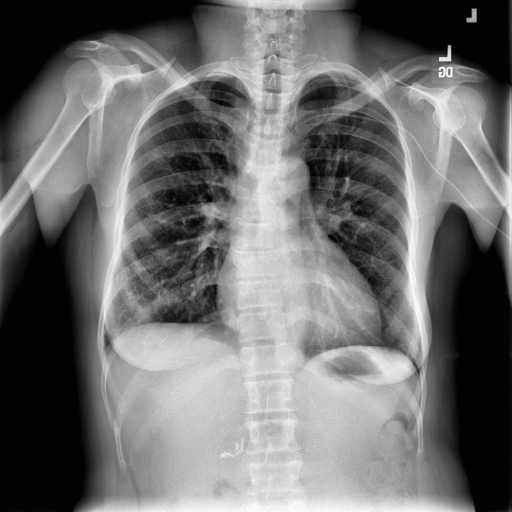
Finding: NORMAL